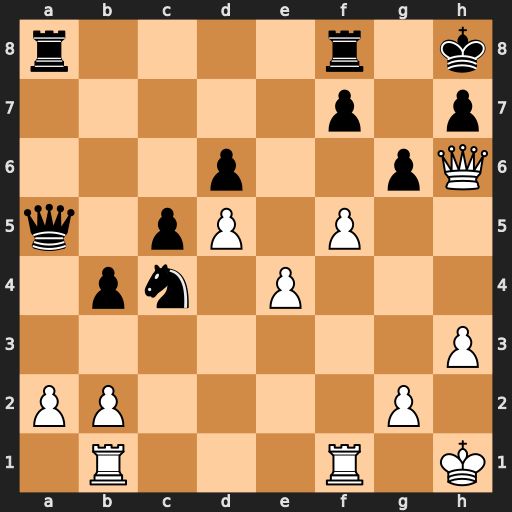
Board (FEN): r4r1k/5p1p/3p2pQ/q1pP1P2/1pn1P3/7P/PP4P1/1R3R1K
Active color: w
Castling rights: -
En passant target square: -
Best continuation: fxg6 fxg6 Rxf8+ Rxf8 Qxf8#